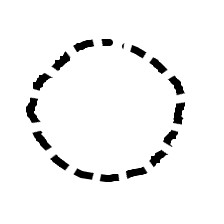
Shape: circle